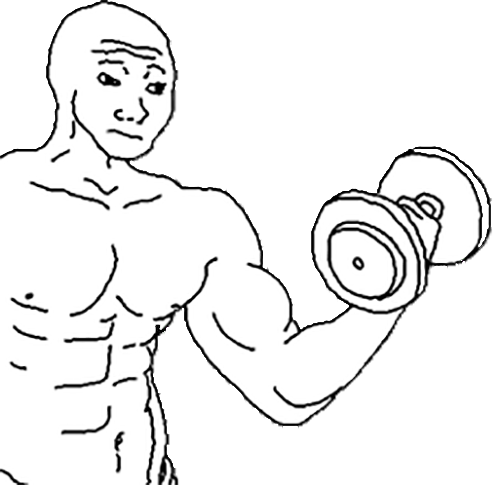
Label: 5_Stronkjak